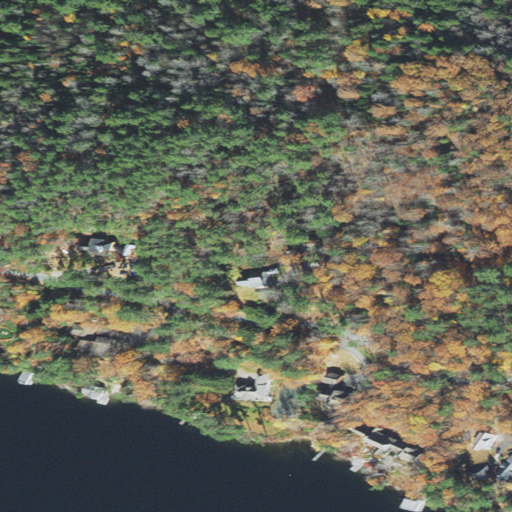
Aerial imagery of mountain in New Hampshire named Garnet Hill containing mixed forest, evergreen forest, open water, open development, deciduous forest, low intensity development, grassland, herbaceous wetlands, and medium intensity development